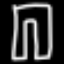
Label: pants